Aerial crown-view tile of a tropical tree (Barro Colorado Island, Panama), acquired 20250217:
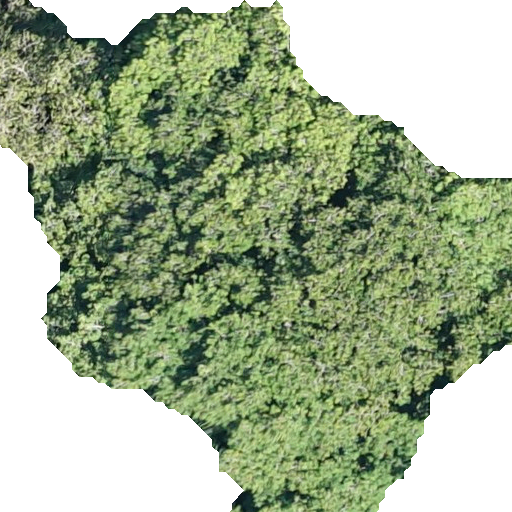
Species: Virola surinamensis
GBIF accepted scientific name: Virola surinamensis
Crown area: 285.796 m²